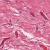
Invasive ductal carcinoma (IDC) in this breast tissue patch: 0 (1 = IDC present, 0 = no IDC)